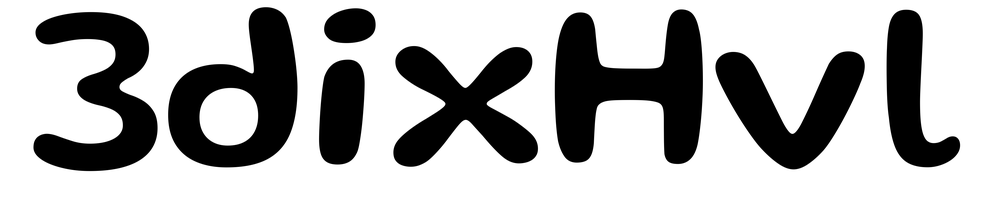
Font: Gluten_Medium